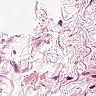
Metastatic tissue present: no